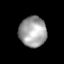
Tissue: lung
Cell type: Endothelial cells
Senescence score: 0.643
Nuclear area (px): 804
Mean DAPI intensity: 161.986